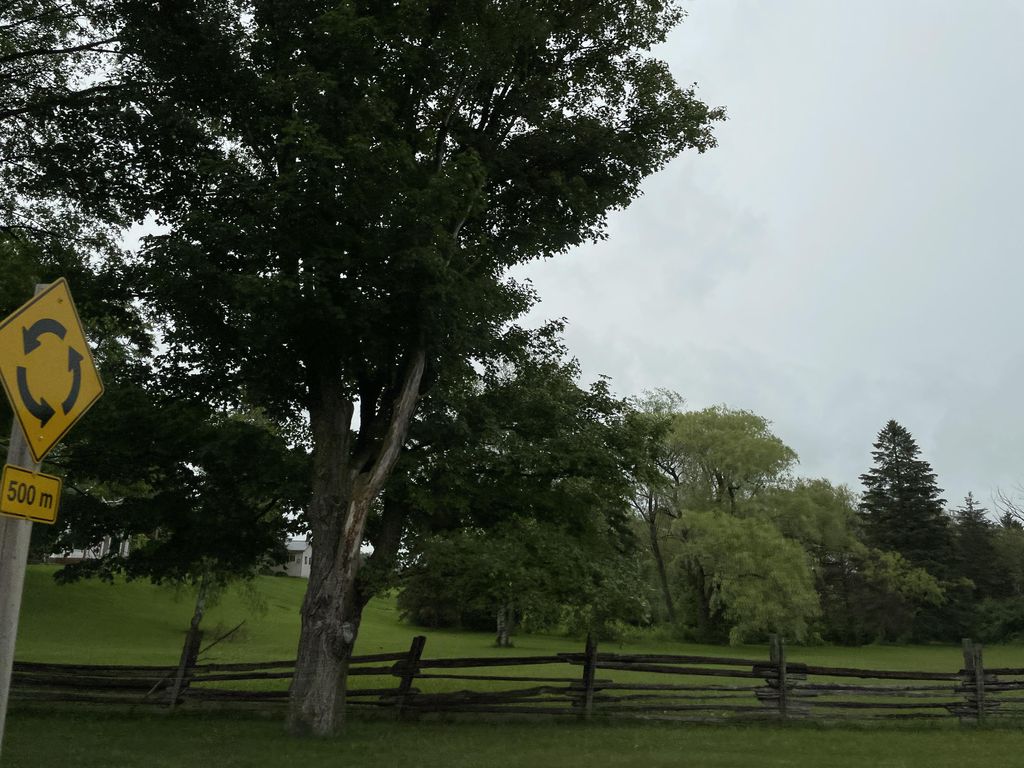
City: kitchener-waterloo